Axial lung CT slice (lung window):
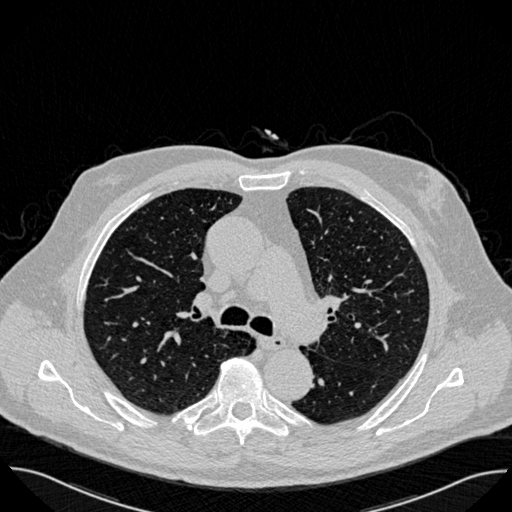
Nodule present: no